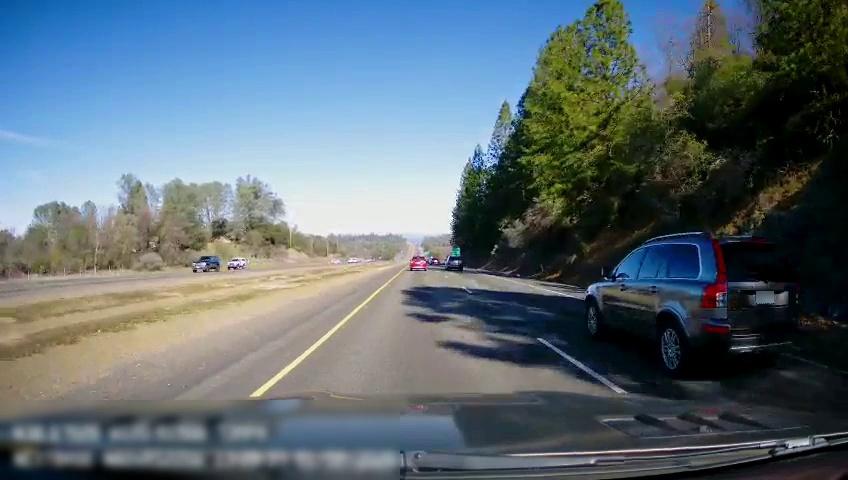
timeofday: Day
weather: Sunny
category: Drivable Space
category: Drivable Space
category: Vehicles | SUV
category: Vehicles | SUV
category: Vehicles | SUV
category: Vehicles | SUV
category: Vehicles | Truck
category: Lanes | Current Lane
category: Lanes | Current Lane
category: Lanes | Alternate Lane
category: Traffic | Signs